Question: What is the result of this measurement?
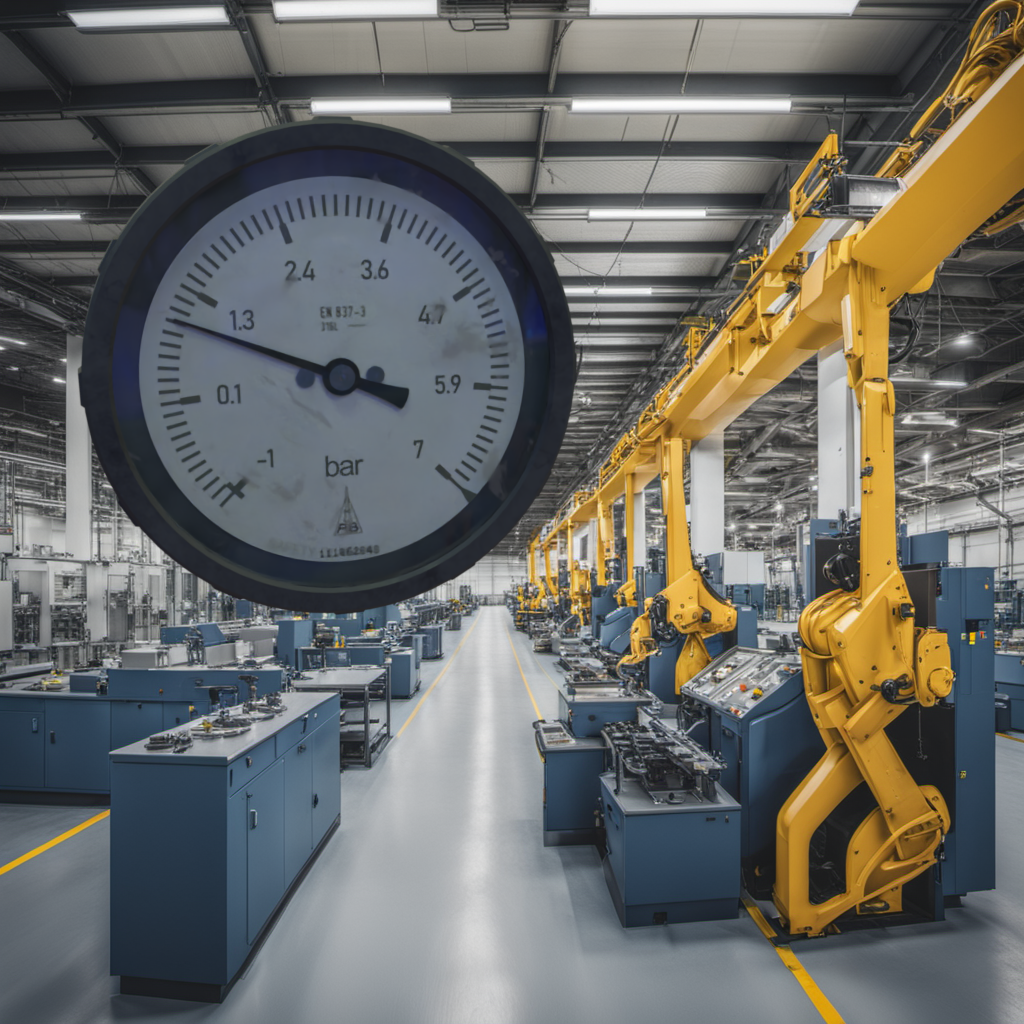
Answer: The result is 0.97
Question: What is the reading range of the measurement in the image?
Answer: The range is from -1 to 7
Question: What is the minimum and maximum value of the measurement shown in the image?
Answer: The minimum value is -1 and the maximum value is 7